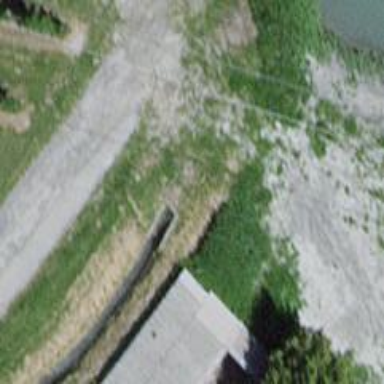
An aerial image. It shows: Drain passing through culvert tunnel.